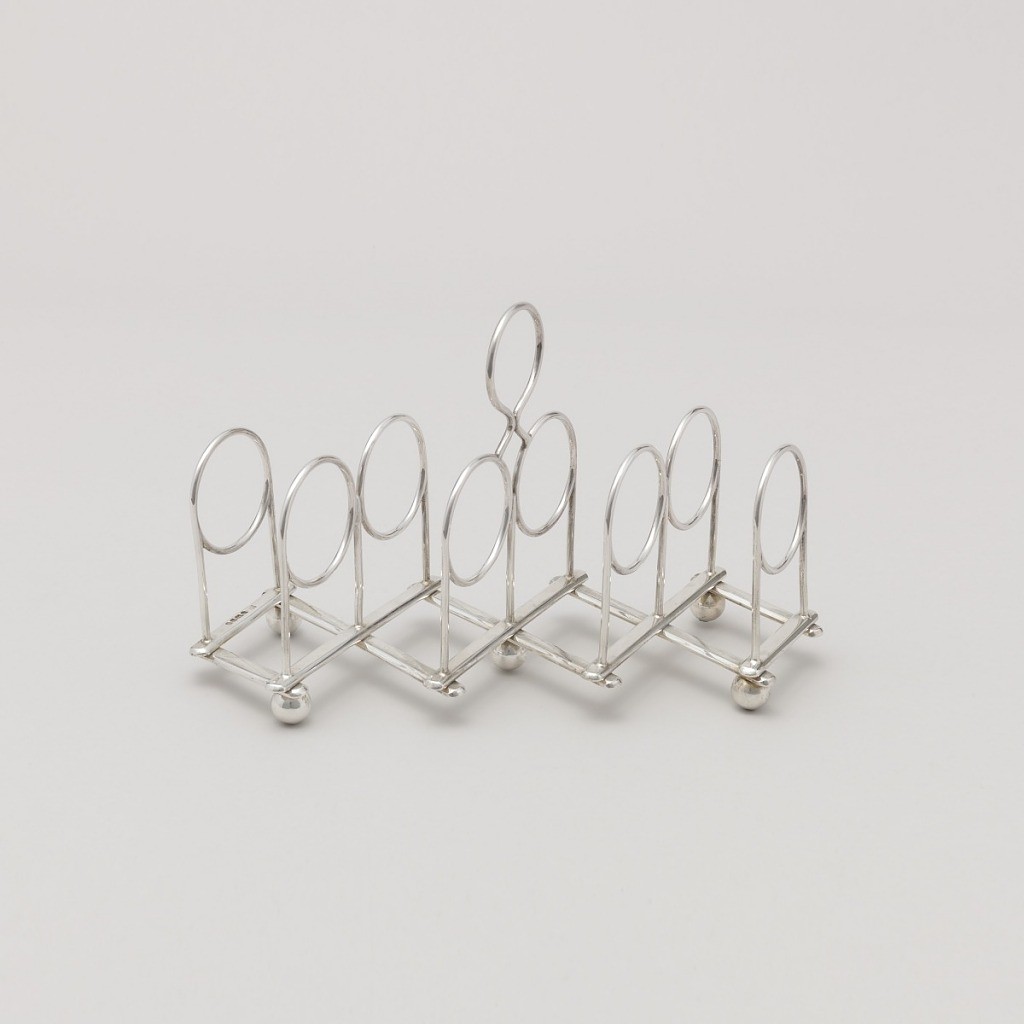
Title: Expanding Toast Rack
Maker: James Edward Hutton, British, 1838 – 1890
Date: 1884
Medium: silver
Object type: toast rack
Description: Form consisting of five silver wire partitions looped at the top to form circles, all mounted on a lattice work base, the joints hinged so the rack can be expanded or compressed; supported by five ball feet; raised circular handle on center partition.